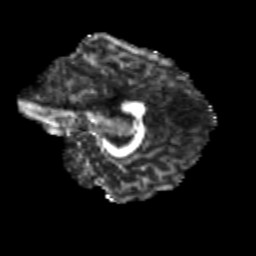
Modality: FA
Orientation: sagittal
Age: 20
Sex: female
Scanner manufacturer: siemens
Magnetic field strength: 3 T
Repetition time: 3.5 s
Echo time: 0.113 s